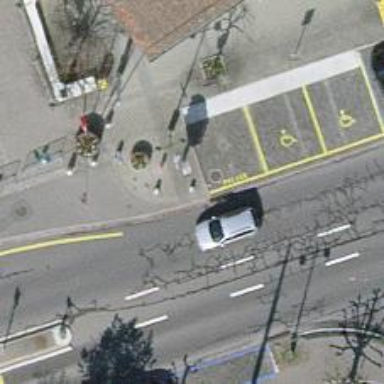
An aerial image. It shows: Bollard barrier.